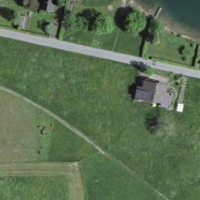
EUNIS habitat code: 24
Species observed at this site:
Leskia aurea